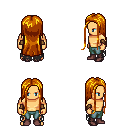
a pixel art fantasy rpg character, male body template, human, tanned skin, black tattered cape, teal pants, dark blonde extra-long hairstyle, cloth bracers, maroon shoes, four views (front, back, left, right), 2x2 character sprite sheet, small pixel art, hard edges, no anti-aliasing